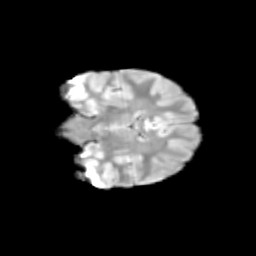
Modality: T2w
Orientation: coronal
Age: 9
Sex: male
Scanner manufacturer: siemens
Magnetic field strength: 3 T
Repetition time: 3.8 s
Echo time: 0.07 s